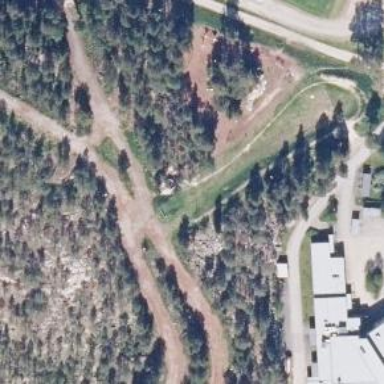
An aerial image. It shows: Nordic footway.